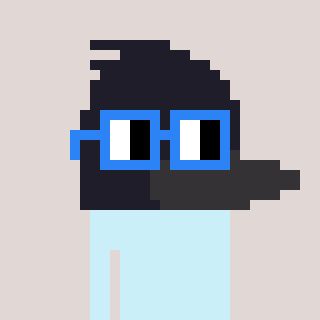
a pixel art character with square blue glasses, a raven-shaped head and a red-colored body on a warm background